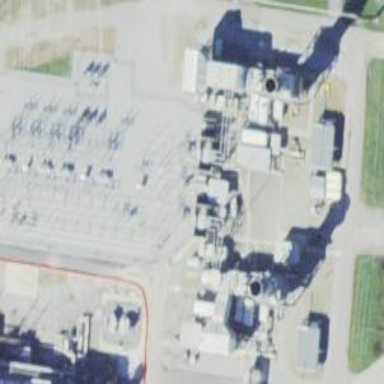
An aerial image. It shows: Switch for power supply.